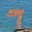
Label: 9